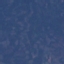
Label: HerbaceousVegetation